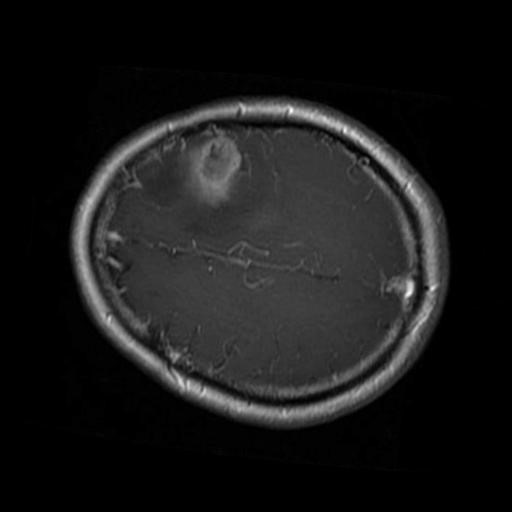
Label: brain_glioma